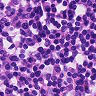
Metastatic tissue present: no